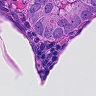
Metastatic tissue present: yes